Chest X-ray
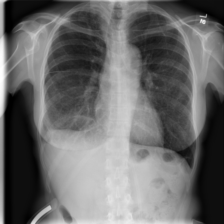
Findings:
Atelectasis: positive
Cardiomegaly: negative
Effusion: negative
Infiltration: negative
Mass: negative
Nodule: negative
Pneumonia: negative
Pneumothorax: negative
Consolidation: negative
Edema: negative
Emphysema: negative
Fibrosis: negative
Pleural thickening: negative
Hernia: negative